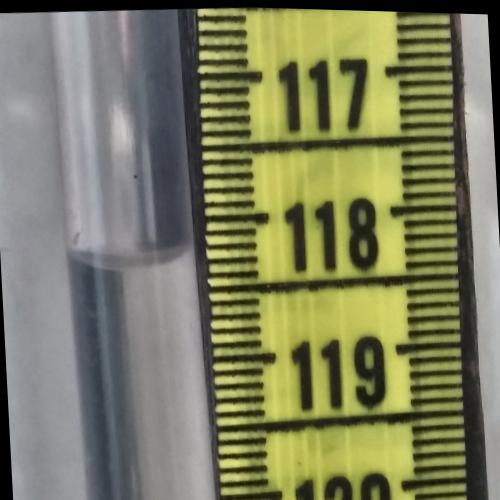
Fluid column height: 118.3 cm